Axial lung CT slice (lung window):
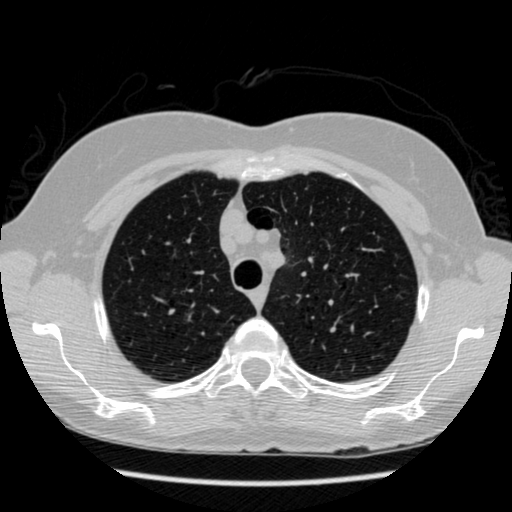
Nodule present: no